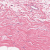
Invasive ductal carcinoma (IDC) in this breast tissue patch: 0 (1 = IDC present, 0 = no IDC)